RGB frame:
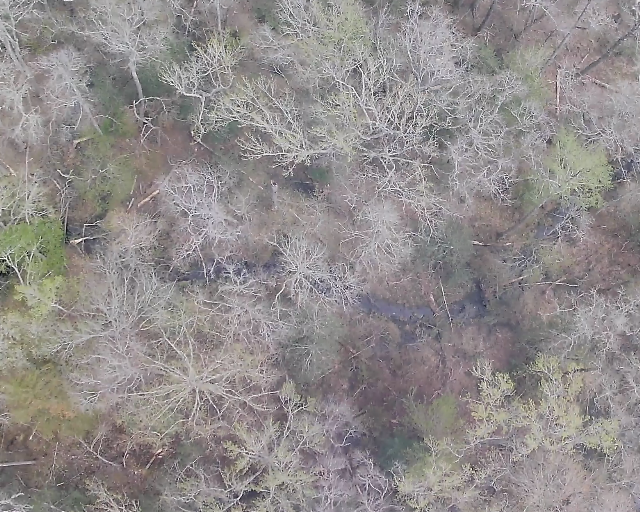
Thermal frame:
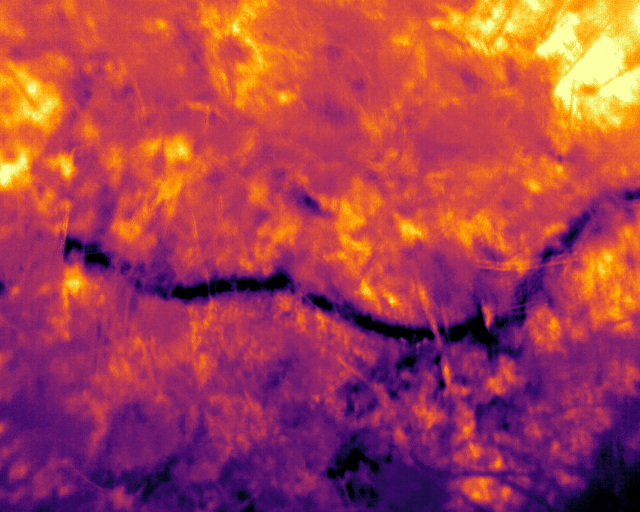
Captured: 2026-02-26 03:10:27
Pixels at or above 80 °C: 0 (fraction of frame: 0)